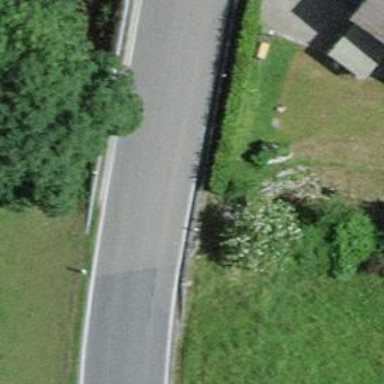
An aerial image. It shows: Hedge barrier.